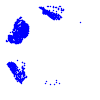
Particle: proton